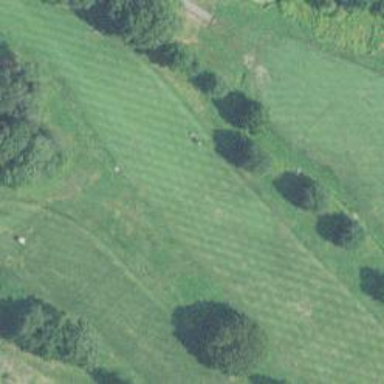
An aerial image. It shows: Golf green pitch on grass land. It is designated for the sport of golf.